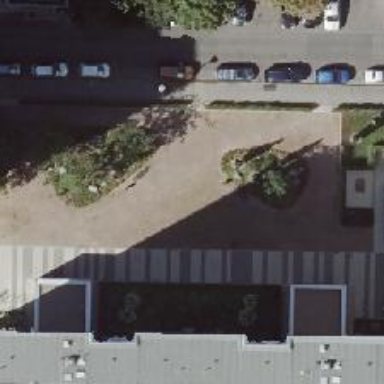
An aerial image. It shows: Compacted footway.